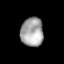
Tissue: lung
Cell type: Others
Senescence score: 0.2337
Nuclear area (px): 653
Mean DAPI intensity: 163.009